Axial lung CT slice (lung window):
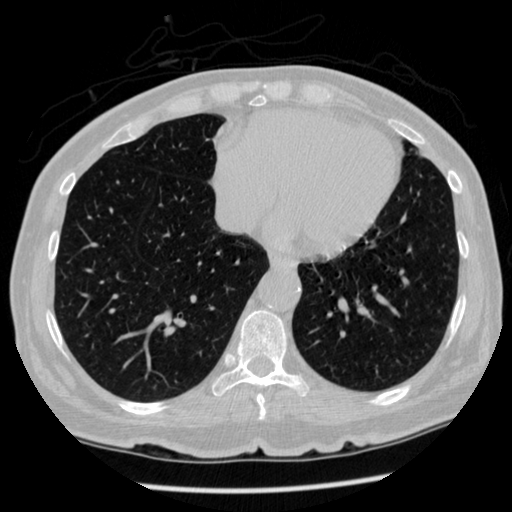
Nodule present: no